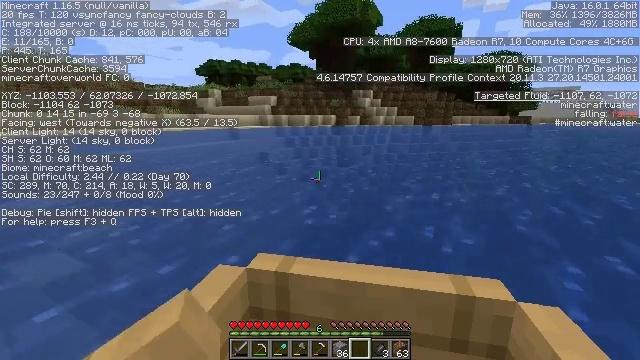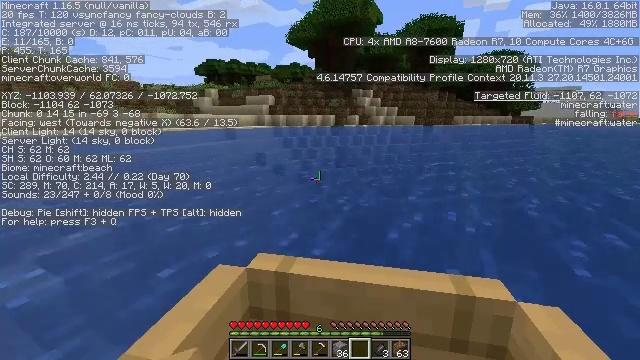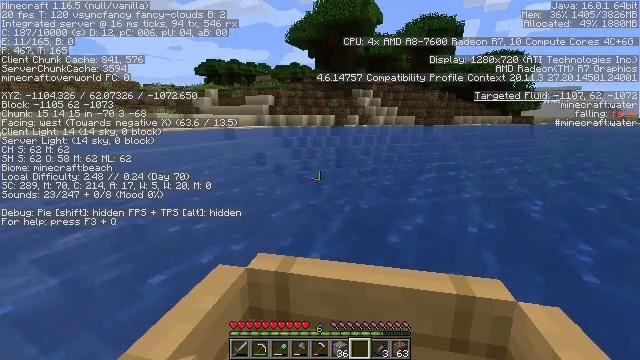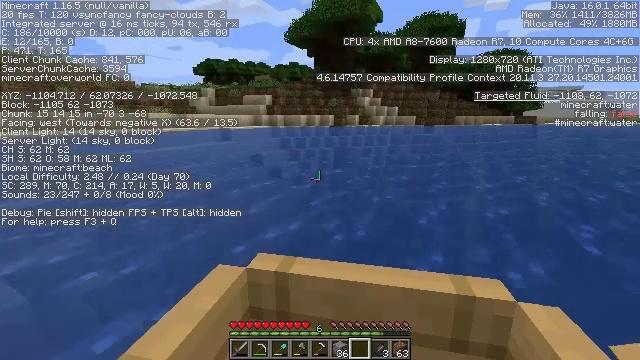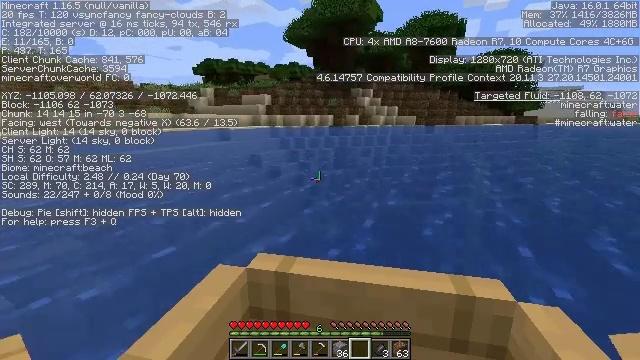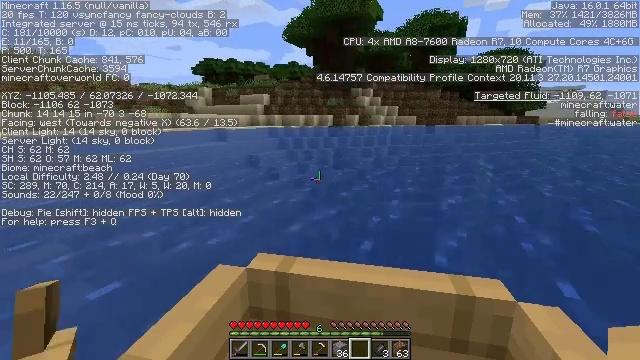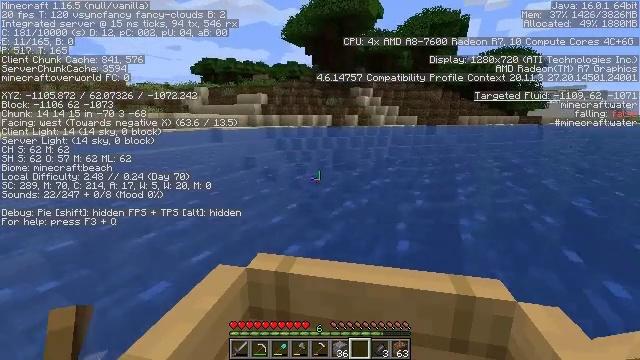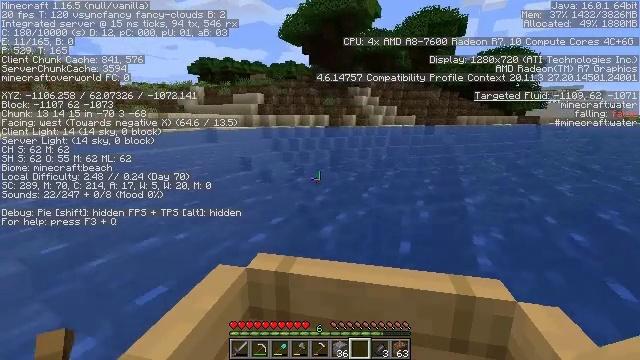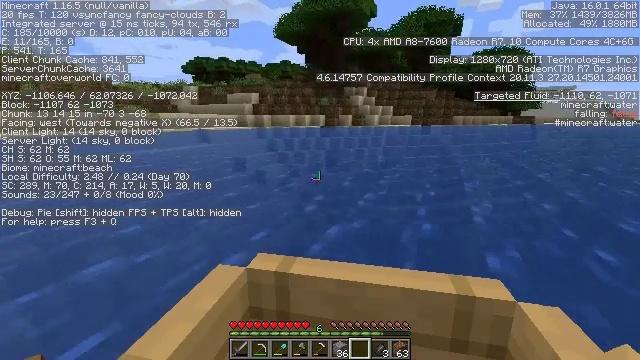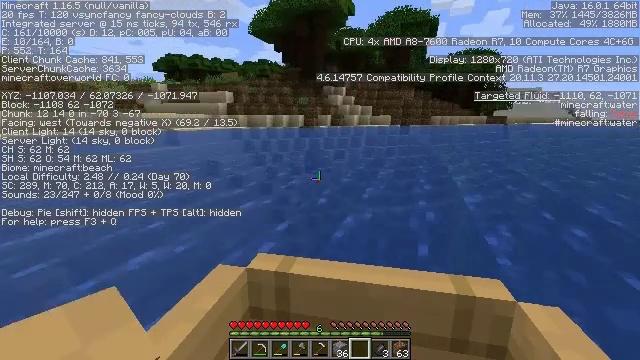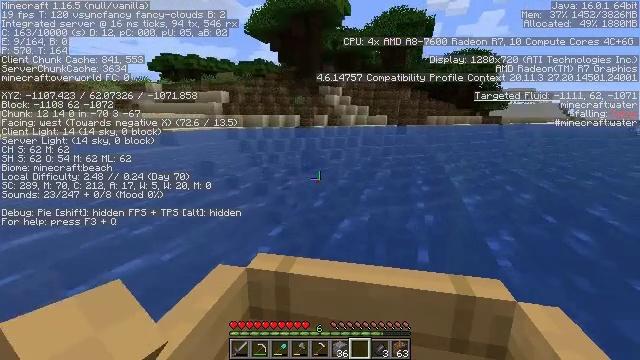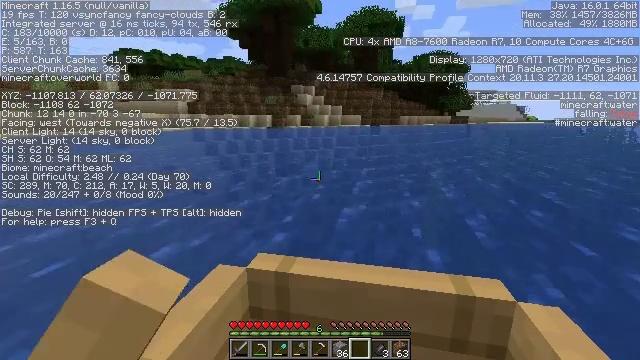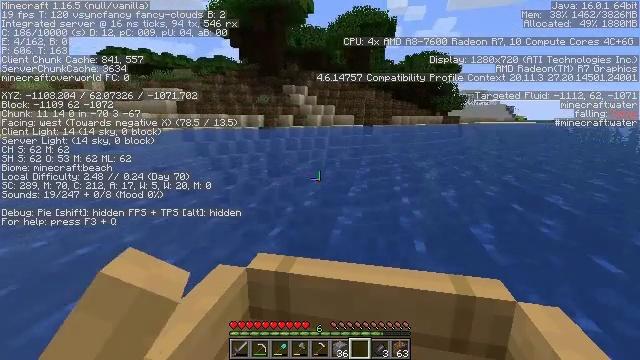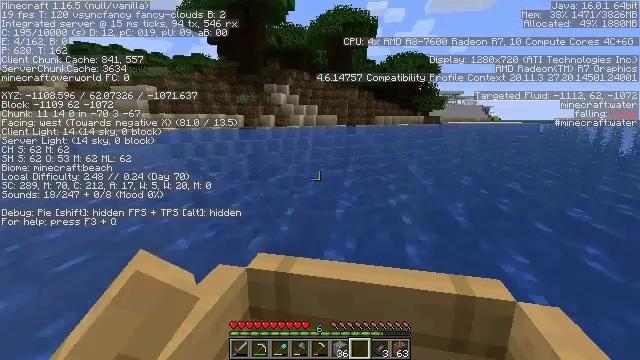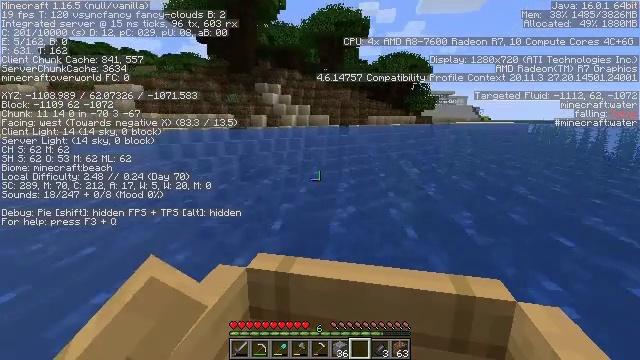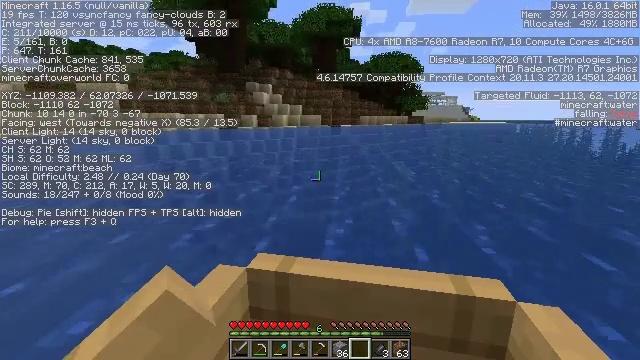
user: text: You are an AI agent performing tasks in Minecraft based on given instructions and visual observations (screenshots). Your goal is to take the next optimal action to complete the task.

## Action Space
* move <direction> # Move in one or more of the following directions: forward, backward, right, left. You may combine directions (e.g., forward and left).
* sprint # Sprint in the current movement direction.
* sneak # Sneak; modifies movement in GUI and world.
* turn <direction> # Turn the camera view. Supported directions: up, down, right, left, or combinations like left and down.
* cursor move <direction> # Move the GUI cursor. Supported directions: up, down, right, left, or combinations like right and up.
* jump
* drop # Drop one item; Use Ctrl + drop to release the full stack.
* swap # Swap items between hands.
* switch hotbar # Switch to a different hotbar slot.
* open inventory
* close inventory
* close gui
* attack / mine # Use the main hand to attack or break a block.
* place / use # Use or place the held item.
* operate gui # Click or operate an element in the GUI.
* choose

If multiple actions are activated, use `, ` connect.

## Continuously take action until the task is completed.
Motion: motion action
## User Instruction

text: Mine the white concrete block.
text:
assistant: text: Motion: move forward
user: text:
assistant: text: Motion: move forward
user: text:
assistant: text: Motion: move forward
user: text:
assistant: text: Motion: move forward
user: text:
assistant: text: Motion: move forward
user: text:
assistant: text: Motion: move forward and move right
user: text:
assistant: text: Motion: move forward and move right
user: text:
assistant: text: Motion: move forward and move right
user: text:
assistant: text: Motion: move forward and move right
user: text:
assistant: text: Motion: move forward
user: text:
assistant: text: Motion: move forward
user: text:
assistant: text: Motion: move forward
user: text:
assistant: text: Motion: move forward
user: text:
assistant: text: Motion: move forward
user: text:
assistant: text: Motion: move forward
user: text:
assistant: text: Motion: move forward
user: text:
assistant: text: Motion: move forward
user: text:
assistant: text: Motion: move forward
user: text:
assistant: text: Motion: move forward
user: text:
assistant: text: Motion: move forward
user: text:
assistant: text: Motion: move forward
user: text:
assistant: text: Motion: move forward
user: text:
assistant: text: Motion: move forward and move right
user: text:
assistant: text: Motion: move forward and move right
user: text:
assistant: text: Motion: move forward and move right
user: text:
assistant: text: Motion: move forward
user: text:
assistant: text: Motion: move forward
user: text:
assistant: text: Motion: move forward
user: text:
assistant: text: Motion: move forward
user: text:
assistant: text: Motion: move forward